Question: '
'''
company.ts file
- List item
export class Company{
gstNo:number;
contactNumber:number;
contactName:string;
phoneNo:number;
address:string;
companyName:string;
}
'''

'''
import { Injectable } from '@angular/core';
import {AngularFireDatabase,AngularFireList} from 'angularfire2/database';
import{Company} from './company';
@Injectable({
providedIn: 'root'
})
export class CompanyService {
private dbpath:'/register';
companyRef:AngularFireList<Company>=null;
constructor(private db : AngularFireDatabase){
this.companyRef=this.db.list(this.dbpath);
}
createCompany(company:Company):void
// postData(companyName:string)
{
this.companyRef.push(company);
}
/* private handleError(error){
console.log(error);
} */
}
'''
'''
<html>
<head>
</head>
<body>
<div [hidden]="submitted" style="width :300px">
<div class="container">
<div class="row">
<div class="col-md-10 offset=md-1">
<div class="row">
<div class="col-md-5 register-left">
<div class="fon">
<h3>Join Us</h3>
<p>Helping people to make their lives easier is our mission </p>
<i class="material-icons">
navigation
</i>
</div>
</div>
<div class="col-md-7 register-right">
<h2>Register Here</h2>
<div (ngSubmit)="onSubmit()" class="register-form">
<div class="form-group">
<label>Company Name</label>
<input ngModel name="company.companyName" type="text" class="form-control" placeholder="Company Name">
</div>
<div class="form-group">
<label>Address</label>
<input ngModel name="company.address" type="text" class="form-control" placeholder="Address">
</div>
<div class="form-group">
<label>Phone No </label>
<input ngModel name="company.phoneNo" type="text" class="form-control" placeholder="PhoneNumber">
</div>
<div class="form-group">
<label>Contact Person </label>
<input ngModel name="company.contactName" type="text" class="form-control" placeholder="Name">
<input ngModel name="company.contactNumber" type="text" class="form-control" placeholder="MobileNumber">
</div>
<div class="form-group">
<label>GST No</label>
<input ngModel name="company.gstNo" type="text" class="form-control" placeholder="Eg:12ABCDE1Z5">
</div>
<button type="submit" (click)="postData()" class="btn btn-primary">Register</button>
<!-- <button (ngSubmit)="postData(companyName)" type="button" class="btn btn-primary">Register</button> -->
</div>
</div>
</div>
</div>
</div>
</div>
</div>
<div [hidden]="!submitted">
<h2>Registration Completed!</h2>
</div>
</body>
</html>
'''
'''
- List item
import { Component, OnInit } from '@angular/core';
import {CompanyService} from './company.service'
import{Company} from './company';
@Component({
selector: 'app-register',
templateUrl: './register.component.html',
styleUrls: ['./register.component.scss']
})
export class RegisterComponent implements OnInit {
company: Company=new Company();
submitted=false;
constructor(private companyService:CompanyService){}
ngOnInit() {
}
postData():void{
this.submitted=false;
this.company=new Company();
}
save(){
this.companyService.createCompany(this.company);
this.company=new Company();
}
onSubmit(){
this.submitted=true;
this.save();
}
}
'''
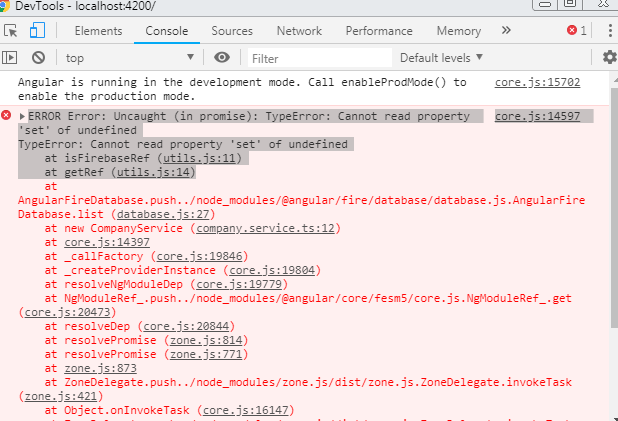
Answer: Your createCompany() function should look like the following:-
'''
import { Injectable } from '@angular/core';
import {Observable} from 'rxjs';
import {AngularFirestore} from '@angular/fire/firestore';
import {Company} from './company';
@Injectable({
providedIn: 'root'
})
export class LoggingService {
constructor(
private afs: AngularFirestore,
) {
}
createCompany(company: Company): Observable<any> {
this.afs.collection('register').add(company).then((newCompany) => {
return newCompany;
}).catch((err) => {
return err.toLocaleString();
});
return;
}
}
'''